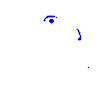
Particle: electron